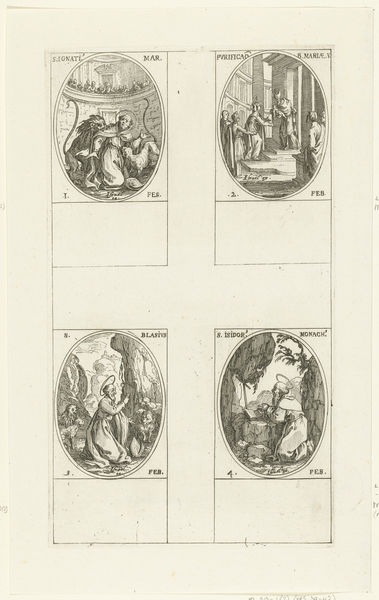
Titel: Heilige Ignatius van Antiochië, Presentatie van Christus in de tempel (Maria-Lichtmis), Heilige Blasius, Heilige Isidorus van Pelusium (1-4 februari)
Künstler: Jacques Callot
Standort: Amsterdam
Institution: Rijksmuseum
Schlagwörter: felsen, zeichnung, natur, treppe, papst, stufen, knien, zirkus, beten, heiligenschein, teufel, fabelwesen, heiliger, heilige, empfangen, zeichnungen, daniel, einsiedler, löwengrube, demon, heiliher, demonen